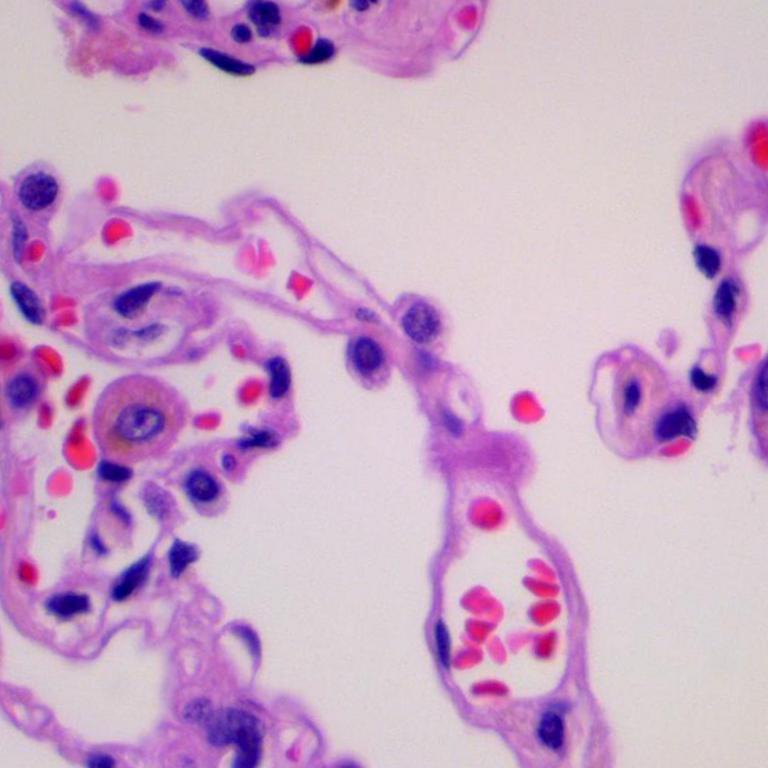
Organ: lung
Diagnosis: benign